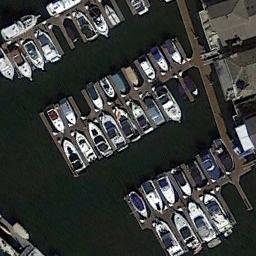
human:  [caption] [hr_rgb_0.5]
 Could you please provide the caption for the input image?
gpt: The left side of the harbor was full of boats .

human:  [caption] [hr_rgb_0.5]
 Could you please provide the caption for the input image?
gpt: The harbor has lots of neatly docked boats and some buildings are next to the harbor .

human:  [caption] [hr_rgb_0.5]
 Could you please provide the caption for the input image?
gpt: Many ships are in the harbor .

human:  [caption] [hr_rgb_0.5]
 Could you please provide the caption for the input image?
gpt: Many ships are neatly moored on the sea next to the harbor next to the parking lot, With many empty spaces left .

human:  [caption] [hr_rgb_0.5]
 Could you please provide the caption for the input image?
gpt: There are many ships docked neatly at the harbor .